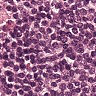
Metastatic tissue present: no